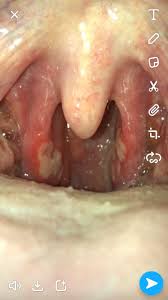
Condition: Mouth Ulcer